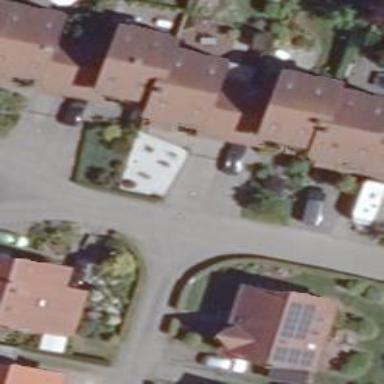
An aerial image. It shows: Living street.